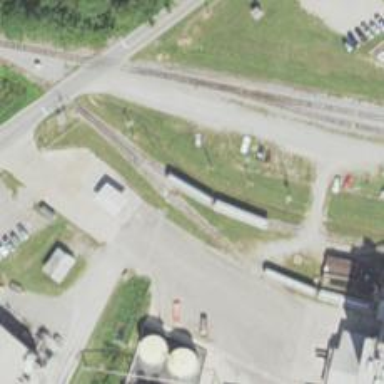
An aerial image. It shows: Rail spur service.